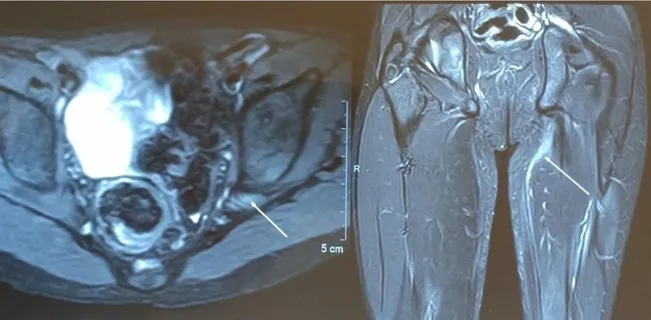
magnetic resonance imaging locating the peripheral nerve lesion.
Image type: radiology (mri)